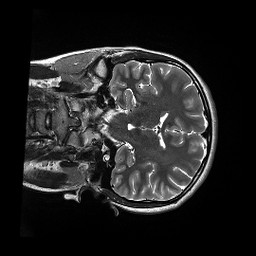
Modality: T2w
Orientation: coronal
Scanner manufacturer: siemens
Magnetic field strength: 3 T
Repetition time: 13.52 s
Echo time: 0.088 s